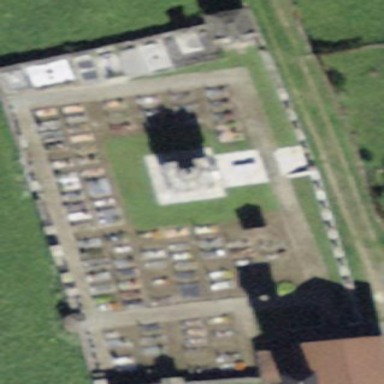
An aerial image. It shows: Cemetery.